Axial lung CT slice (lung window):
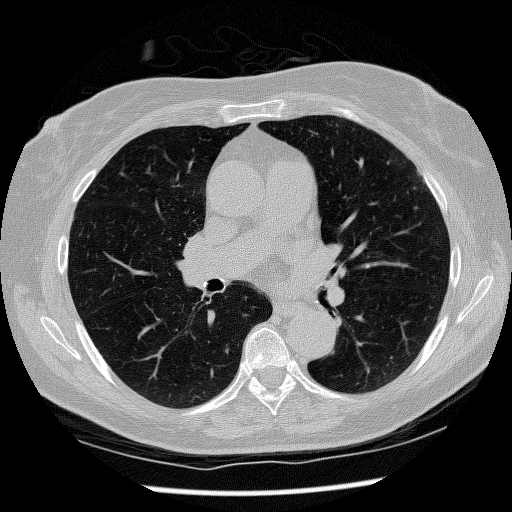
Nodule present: no